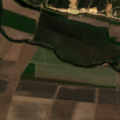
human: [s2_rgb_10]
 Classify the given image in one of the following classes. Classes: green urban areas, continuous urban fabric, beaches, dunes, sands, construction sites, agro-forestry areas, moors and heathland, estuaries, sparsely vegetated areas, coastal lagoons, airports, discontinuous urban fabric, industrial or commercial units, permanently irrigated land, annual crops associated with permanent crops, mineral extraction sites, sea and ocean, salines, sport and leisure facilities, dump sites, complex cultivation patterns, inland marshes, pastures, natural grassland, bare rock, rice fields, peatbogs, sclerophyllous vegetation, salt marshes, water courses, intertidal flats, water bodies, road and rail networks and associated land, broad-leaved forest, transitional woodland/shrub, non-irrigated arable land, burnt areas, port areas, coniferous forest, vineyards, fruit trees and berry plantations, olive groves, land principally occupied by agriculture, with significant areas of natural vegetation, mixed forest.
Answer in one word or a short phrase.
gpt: permanently irrigated land, rice fields, transitional woodland/shrub